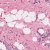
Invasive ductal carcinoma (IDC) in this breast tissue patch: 1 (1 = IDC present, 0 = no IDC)